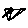
Label: star